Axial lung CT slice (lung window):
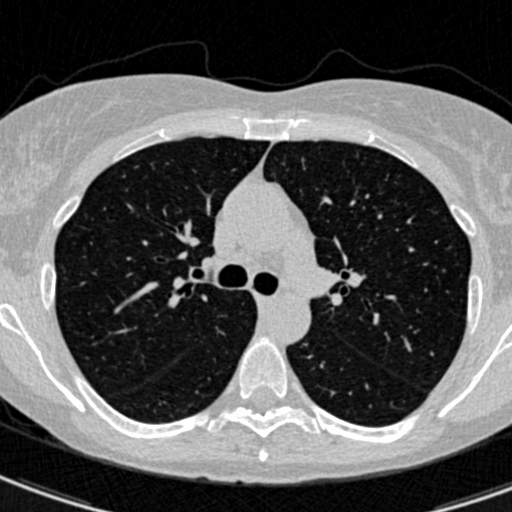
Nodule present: no